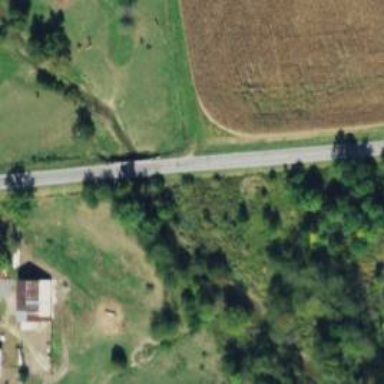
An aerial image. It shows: Culvert tunnel.